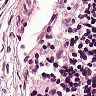
Metastatic tissue present: no